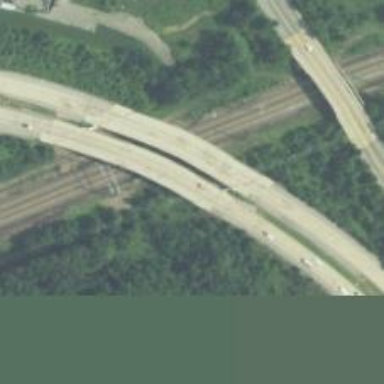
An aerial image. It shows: Primary highway bridge designed as expressway.